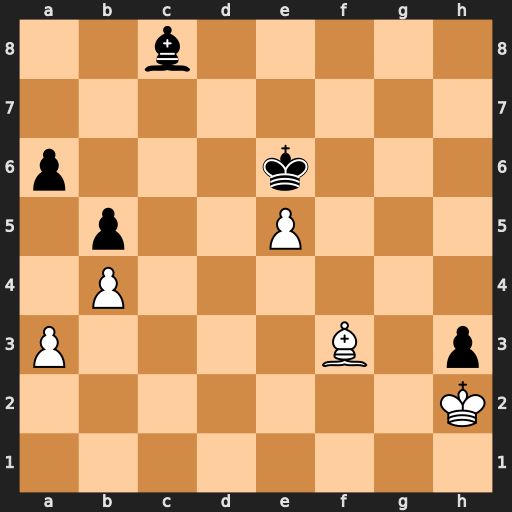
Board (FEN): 2b5/8/p3k3/1p2P3/1P6/P4B1p/7K/8
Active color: w
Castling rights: -
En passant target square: -
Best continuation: Bg4+ Kxe5 Bxc8 Kd4 Bxa6